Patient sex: M
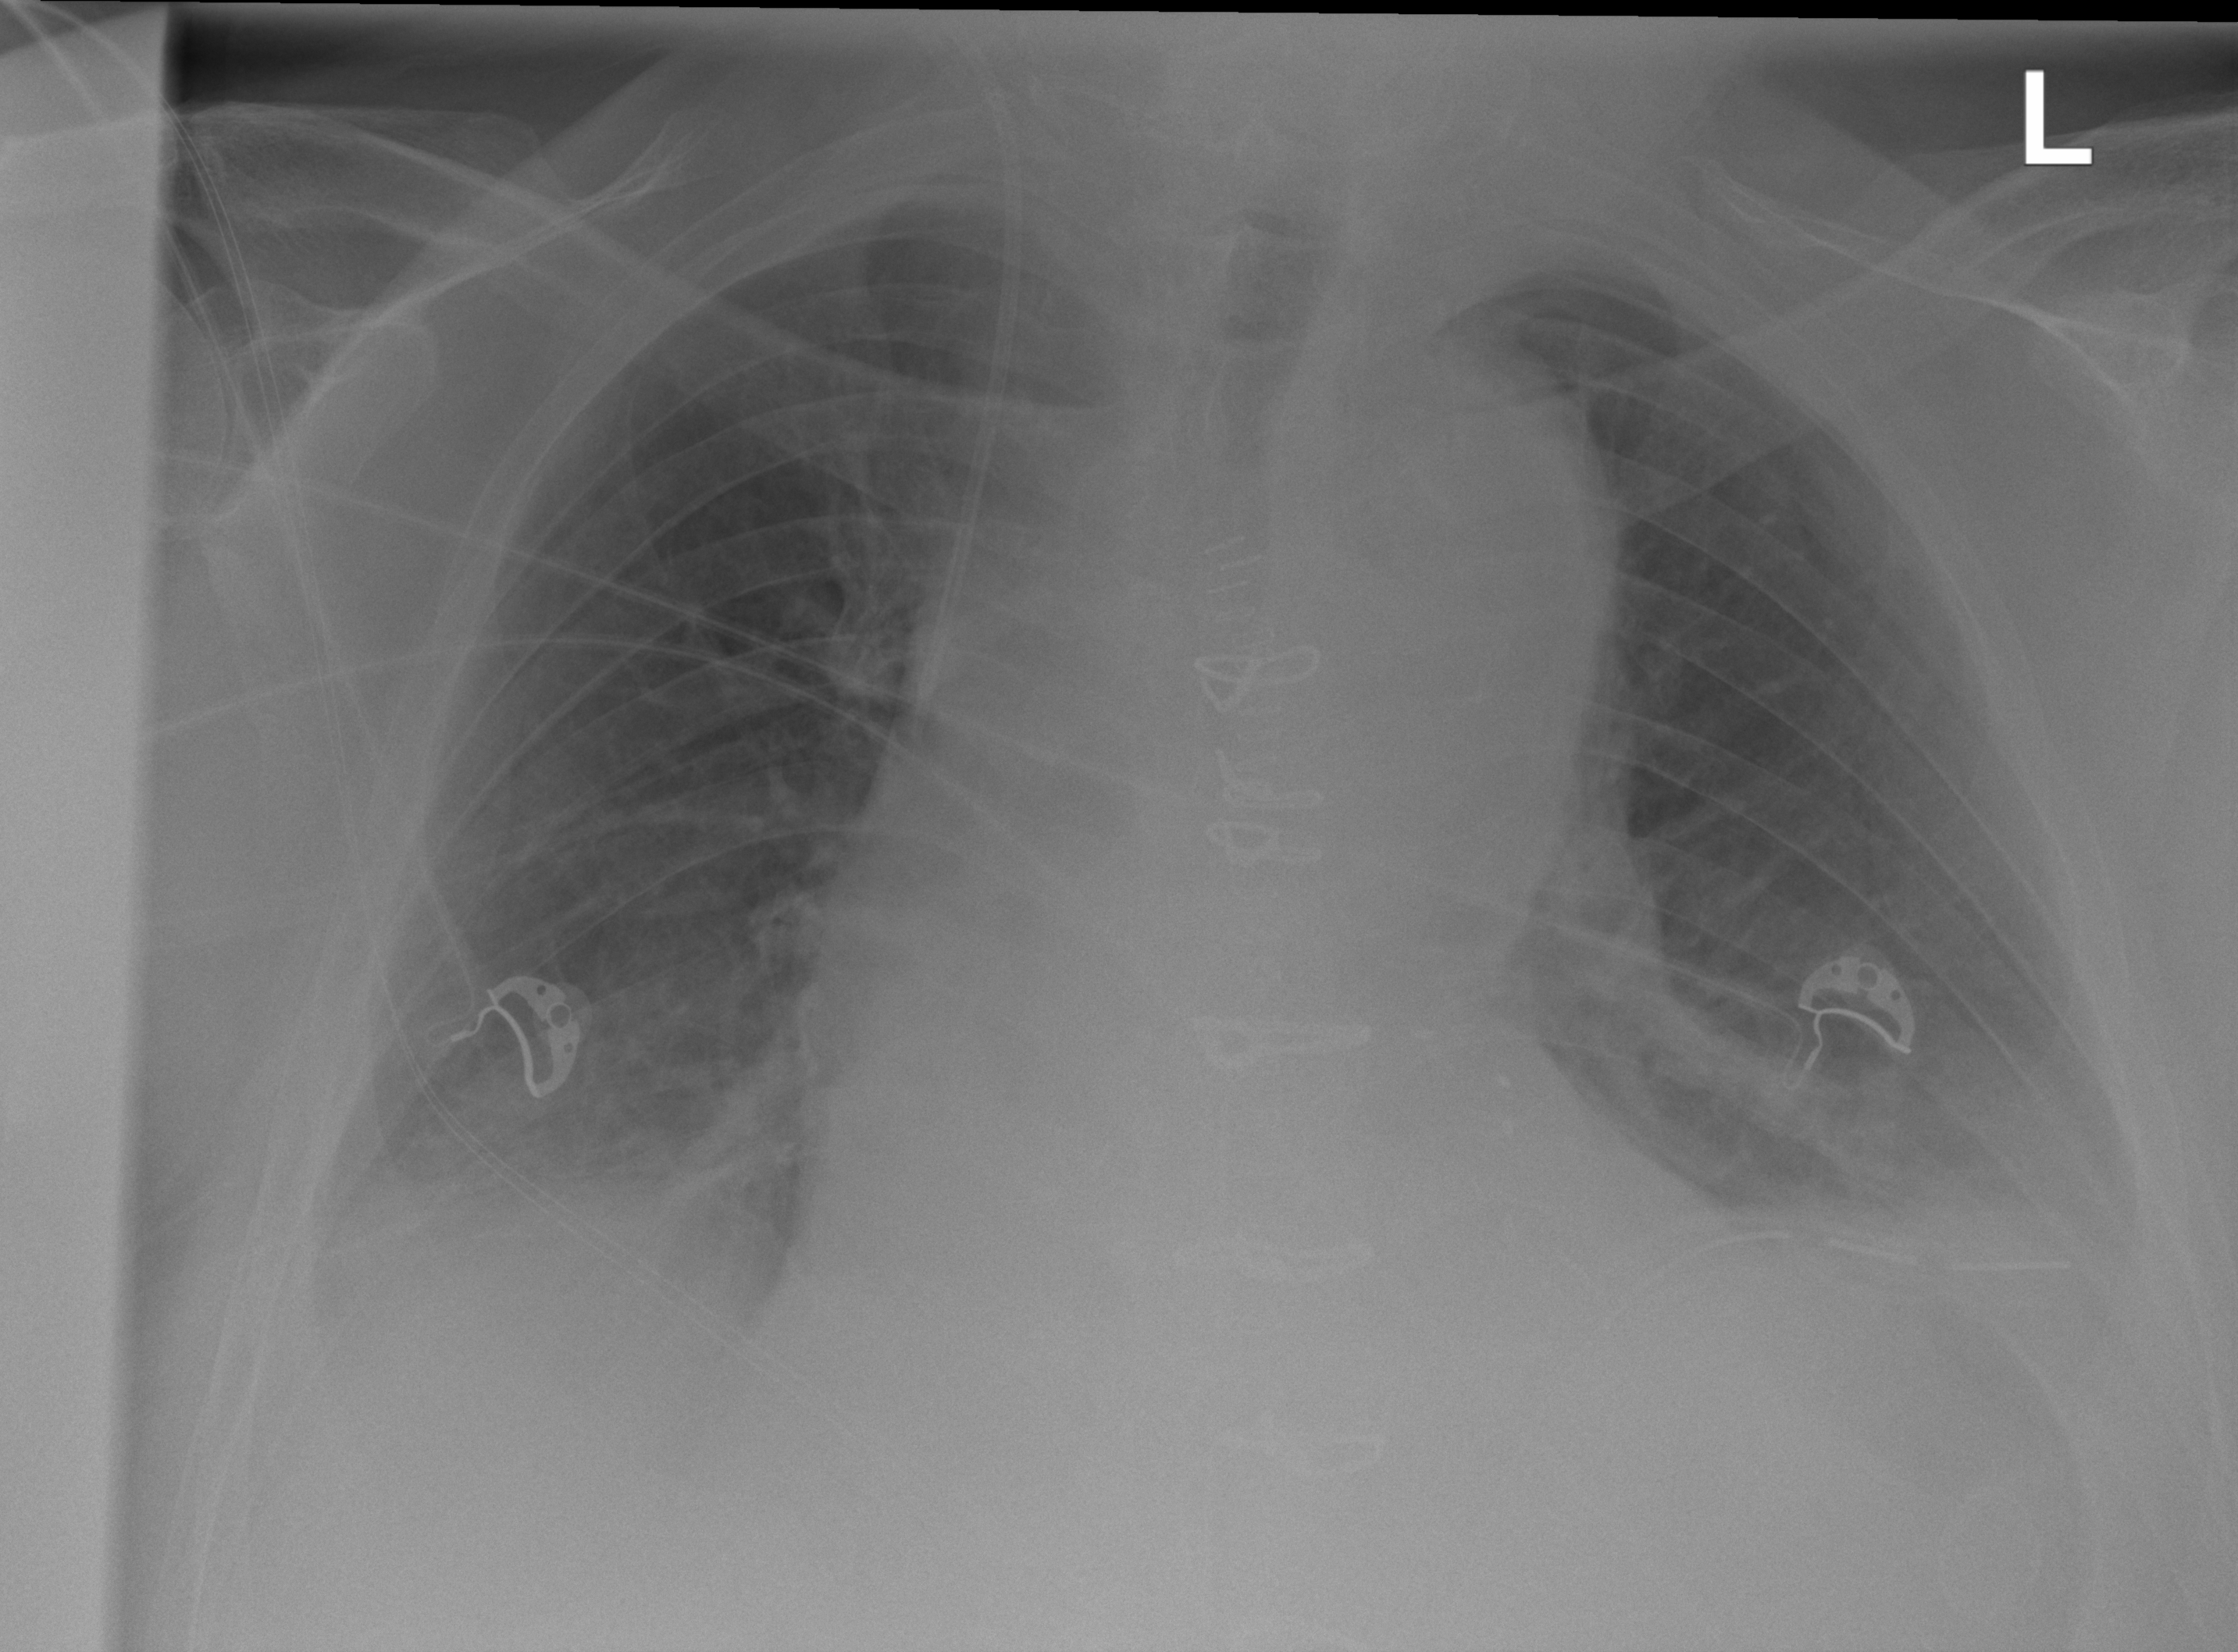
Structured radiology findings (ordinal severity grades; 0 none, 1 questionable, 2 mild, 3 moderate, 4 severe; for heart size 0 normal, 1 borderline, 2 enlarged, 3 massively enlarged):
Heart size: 1
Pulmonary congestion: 2
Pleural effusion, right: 2
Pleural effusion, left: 2
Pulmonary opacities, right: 2
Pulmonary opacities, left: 2
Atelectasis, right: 2
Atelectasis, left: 2